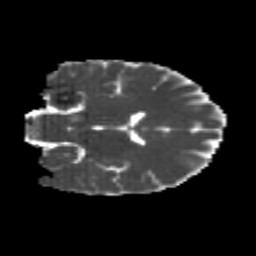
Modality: MD
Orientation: coronal
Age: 22
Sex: female
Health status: healthy
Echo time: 0.074 s